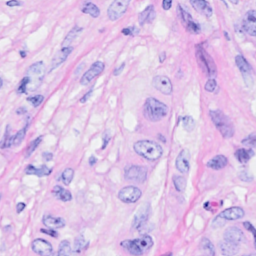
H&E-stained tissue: Breast